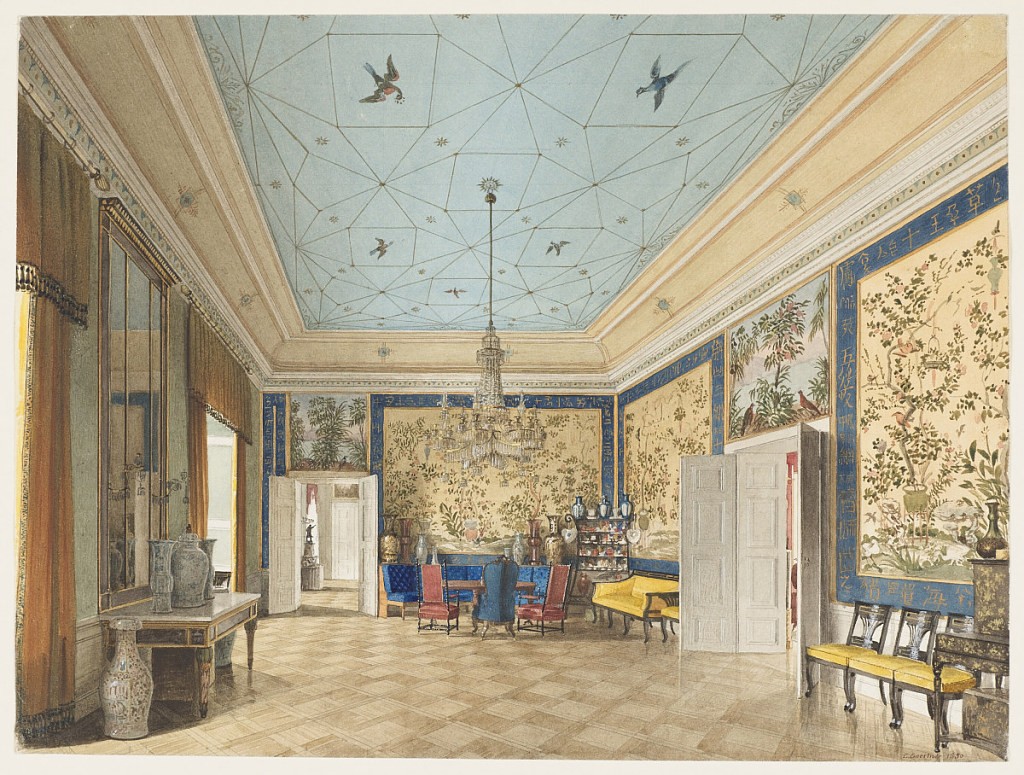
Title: The Chinese Room in the Royal Palace, Berlin
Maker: Eduard Gaertner, 1801 – 1877
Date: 1850
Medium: Brush and watercolor, gouache, graphite on white wove paper
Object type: Drawing
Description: This Chinese Room reflects the royal taste and patronage in the 1820s and 1830s Berlin. Large panels of highly decorative hand-painted Chinese paper, with borders of gold Chinese characters on a blue background, line the walls. Black lacquered furniture upholstered in bright yellow silk, a curving banquette by Birkenholtz covered in blue damask and two Renaissance Revival chairs covered in rose velvet provide seating. A japanned cabinet is in partial view in the right foreground; large Chinese porcelains are on display; and a grand chandelier hangs from a whimsically painted ceiling evoking the heavens. The bare floor is of blond parquet.